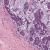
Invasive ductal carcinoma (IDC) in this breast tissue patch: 1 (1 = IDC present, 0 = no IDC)